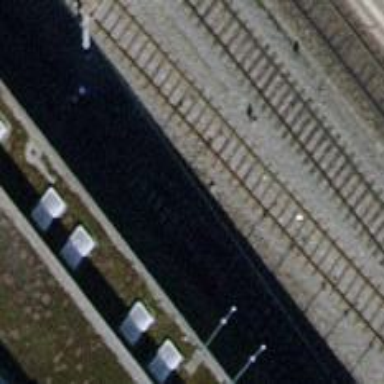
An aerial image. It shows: Disused railway siding with electrified contact lines and one track.